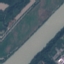
Label: River